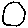
Label: circle